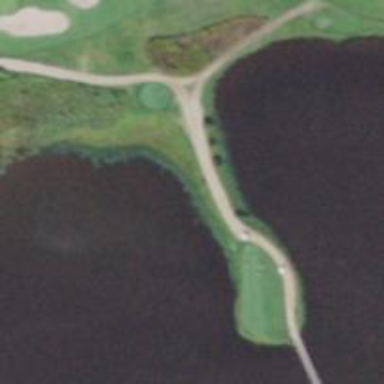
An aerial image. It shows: Path for both road and golf.